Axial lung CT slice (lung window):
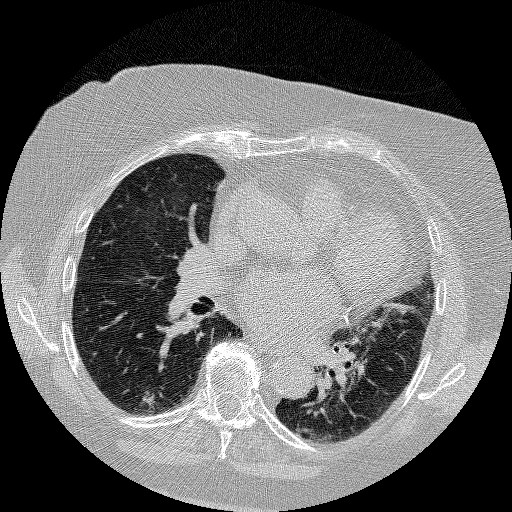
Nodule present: yes
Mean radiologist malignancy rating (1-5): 3